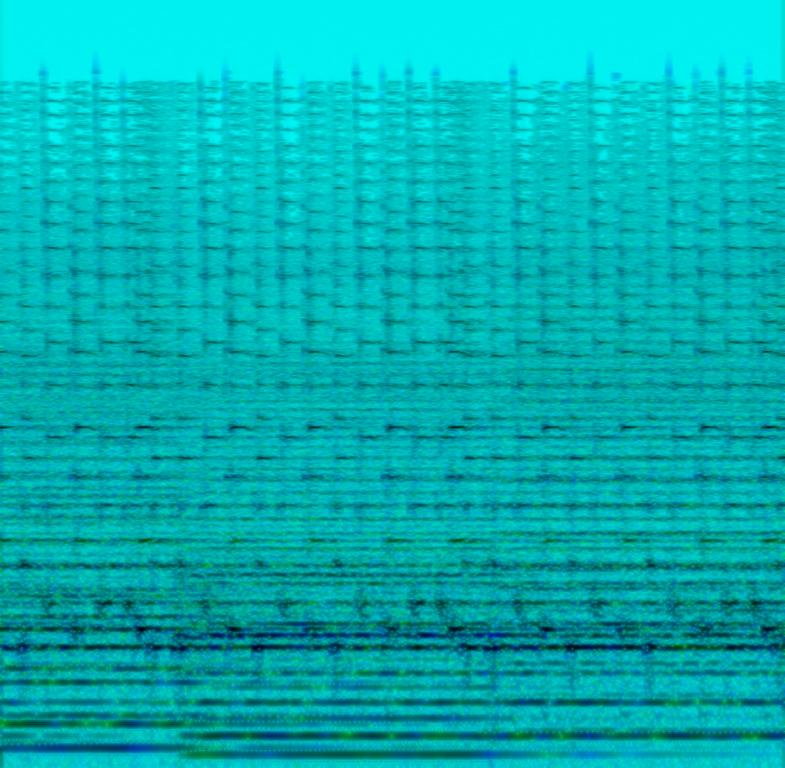
This music is instrumental. The tempo is fast with an intense, rigorous violin harmony, grim cello and keyboard harmony. The music is untiring, incessant, serious, grim, and staid. This music is a classical violin piece.